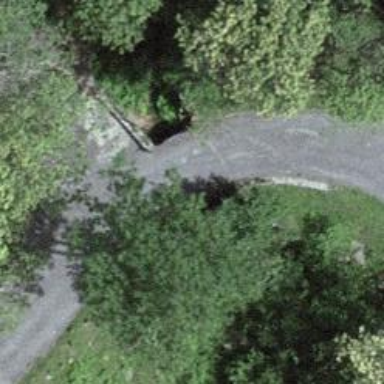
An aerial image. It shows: Well-maintained track road of grade 1.